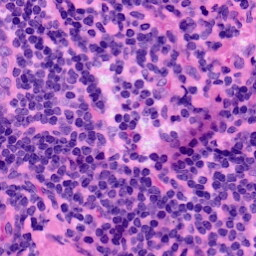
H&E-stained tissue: LymphNode